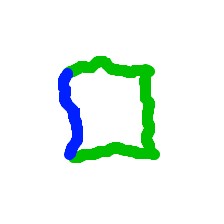
Shape: square